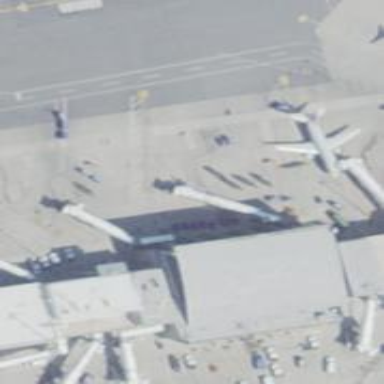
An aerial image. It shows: Airport gate.